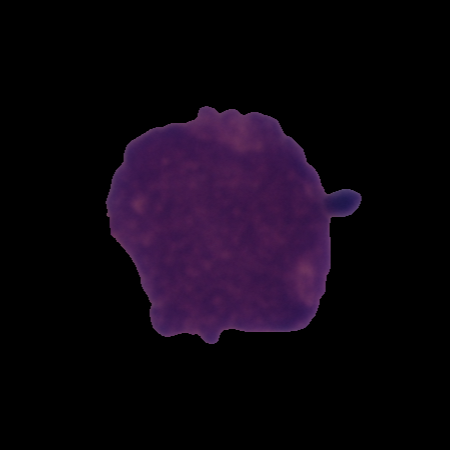
Label: cancer